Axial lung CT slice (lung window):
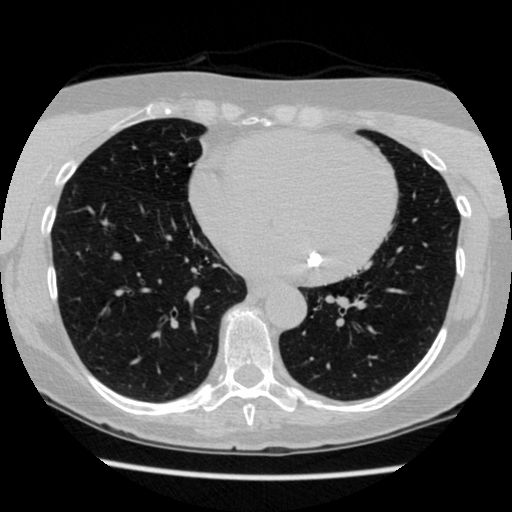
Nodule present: no